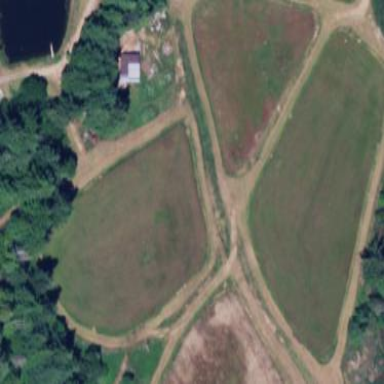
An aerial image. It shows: Farmland where cranberries are grown.